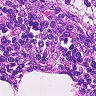
Metastatic tissue present: no